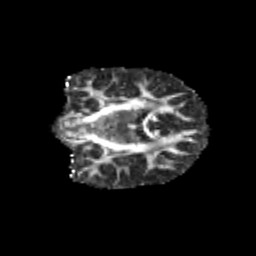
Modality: FA
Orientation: coronal
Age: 10
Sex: female
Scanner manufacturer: siemens
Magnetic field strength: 3 T
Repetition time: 3.8 s
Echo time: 0.07 s